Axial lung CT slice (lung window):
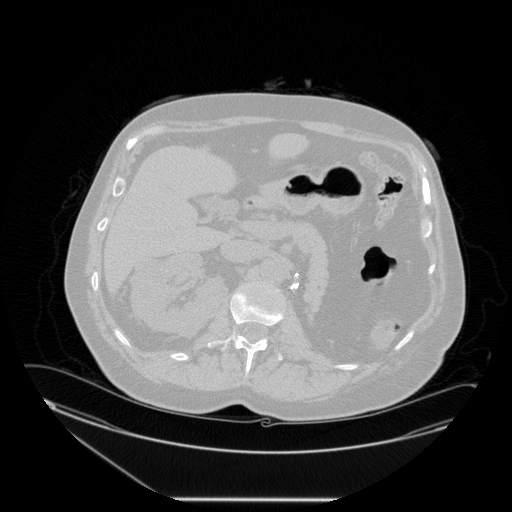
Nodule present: no